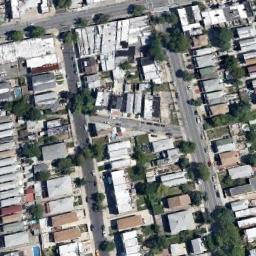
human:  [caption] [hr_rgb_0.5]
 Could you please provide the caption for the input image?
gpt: The dense residential is next to the road and some trees .

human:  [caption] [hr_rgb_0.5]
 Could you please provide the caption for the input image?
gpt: The houses are many and crowded .

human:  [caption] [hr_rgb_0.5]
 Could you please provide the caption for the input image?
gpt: There are many roads in densely populated areas and densely arranged houses and trees of different sizes and shapes .

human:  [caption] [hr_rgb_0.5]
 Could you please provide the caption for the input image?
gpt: A dense residential area has lots of trees and houses arranged neatly while some roads go through the residential area .

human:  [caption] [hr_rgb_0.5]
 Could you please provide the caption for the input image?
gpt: A dense residential area with many white houses .